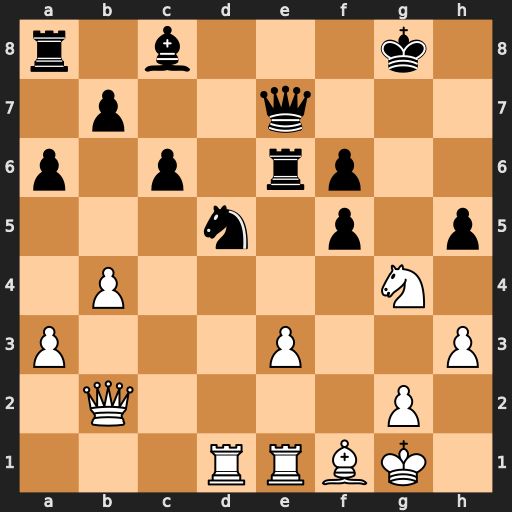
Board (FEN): r1b3k1/1p2q3/p1p1rp2/3n1p1p/1P4N1/P3P2P/1Q4P1/3RRBK1
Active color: w
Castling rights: -
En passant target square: -
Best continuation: Nh6+ Kh7 Nxf5